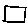
Label: square